Question: I have this code where I'm adding a select option upon pressing an add button. The problem is that I'm getting the option values outside of the select dropdown. Everything seems to be alright but then the output is just weird. Could you guys have a look at it?
This is the 'div' where the content is to be placed.
'''
<div id="here"></div>
'''
This is the add button
'''
<div class="form-group col-auto">
<button type="button" class="btn btn-success" id="trigger" style="float: left">Add an item</button>
</div>
'''
This is the js code
'''
<script type="text/javascript">
var val = $('#numoforders').val();
$('#trigger').click(function(){
val++;
$("#here").append('<div class="row">');
$("#here").append('<div class="form-group">');
$("#here").append('Select category');
$("#here").append('<select class="form-control" id="category_id['+val+']" name="category_id['+val+']">');
$("#here").append('<option selected>--Select a category--</option>');
@foreach($categories as $category)
$("#here").append('<option value="{{$category->id}}">{{$category->name}}</option>');
@endforeach
$("#here").append('</select>');
$("#here").append('</div>');
$("#here").append('</div>');
});
</script>
'''
categories is a variable passed from the controller, and I'm using laravel.

As observed in the image, the output is just weird.
Any help would be appreciated.
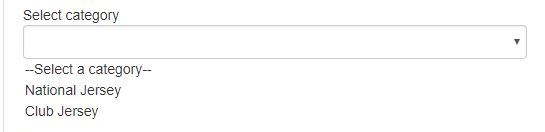
Answer: As each opening element tag is added to the DOM the browser tried to close it, therefore, the 'select' tag is closed before the 'options' tags are added. Try adding the entire markup to the DOM in one 'append'.
'''
<script type="text/javascript">
var val = $('#numoforders').val();
$('#trigger').click(function(){
val++;
html = '<div class="row">'
+ '<div class="form-group">'
+ 'Select category'
+ '<select class="form-control" id="category_id['+val+']" name="category_id['+val+']">'
+ '<option selected>--Select a category--</option>'
+ '<option value="{{$category->id}}">{{$category->name}}</option>';
@foreach($categories as $category)
html += '<option value="{{$category->id}}">{{$category->name}}</option>';
@endforeach
html += '</select></div></div>';
$("#here").append(html);
});
</script>
'''